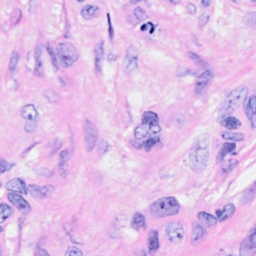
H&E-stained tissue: Breast